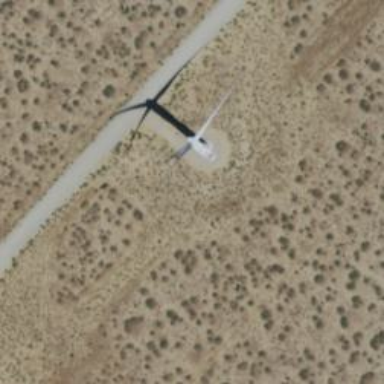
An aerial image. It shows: Wind generator with horizontal axis. The wind turbine is from Vestas.